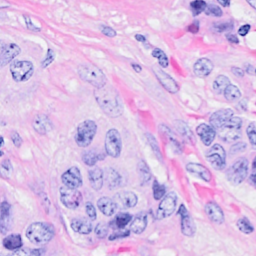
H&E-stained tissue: Breast